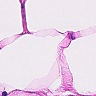
Metastatic tissue present: no